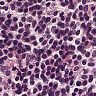
Metastatic tissue present: no